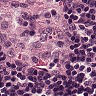
Metastatic tissue present: no